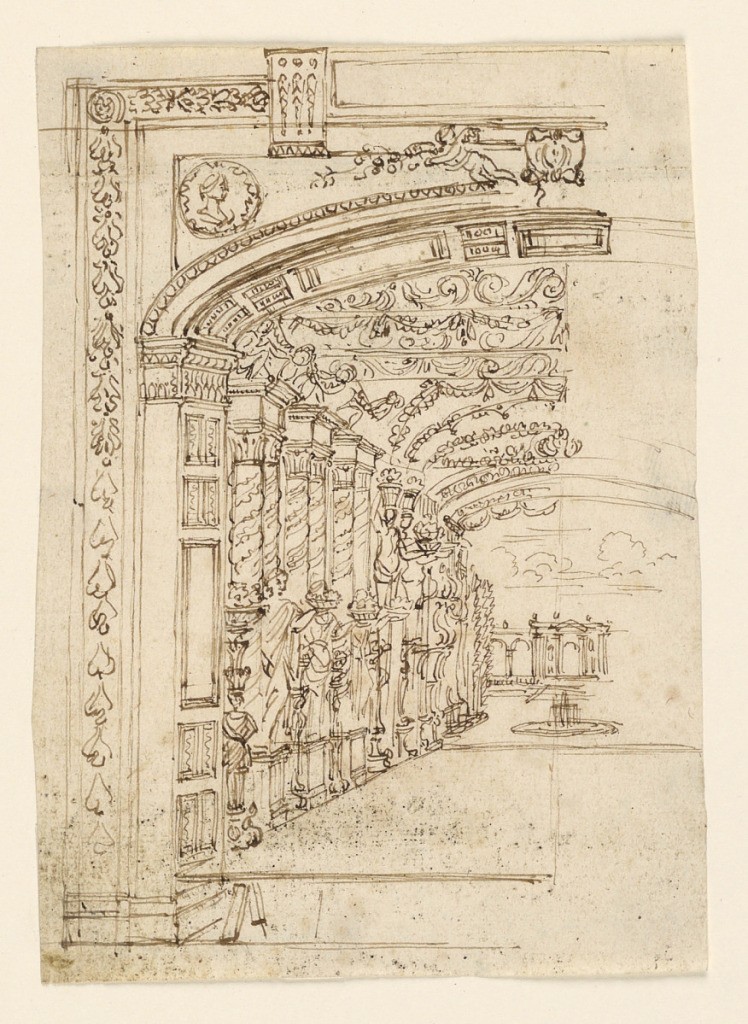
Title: Stage Design: Arcade Leading to a Garden
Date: early 18th century
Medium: Pen and brown ink on paper
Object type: Drawing
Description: Vertical format. Left-hand portion of a proscenium, with a columned and statued hall receding back and opening on to a garden, with a fountain. Back drop is an architectural screen, or casino. Right half of drawing incomplete.